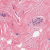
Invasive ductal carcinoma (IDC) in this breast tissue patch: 0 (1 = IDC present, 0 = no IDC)